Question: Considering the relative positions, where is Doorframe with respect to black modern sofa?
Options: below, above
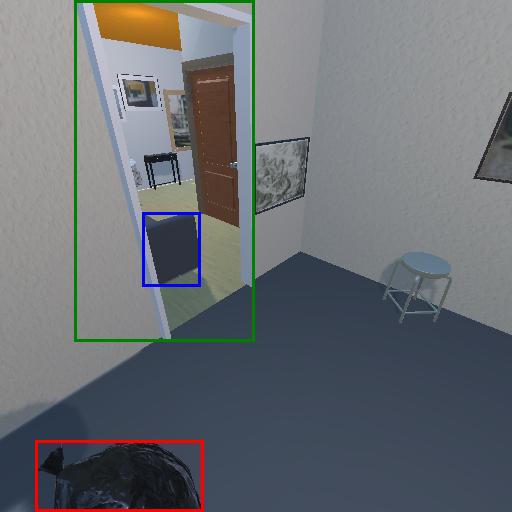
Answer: below